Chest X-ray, PA view. Patient: 67 years old, sex F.
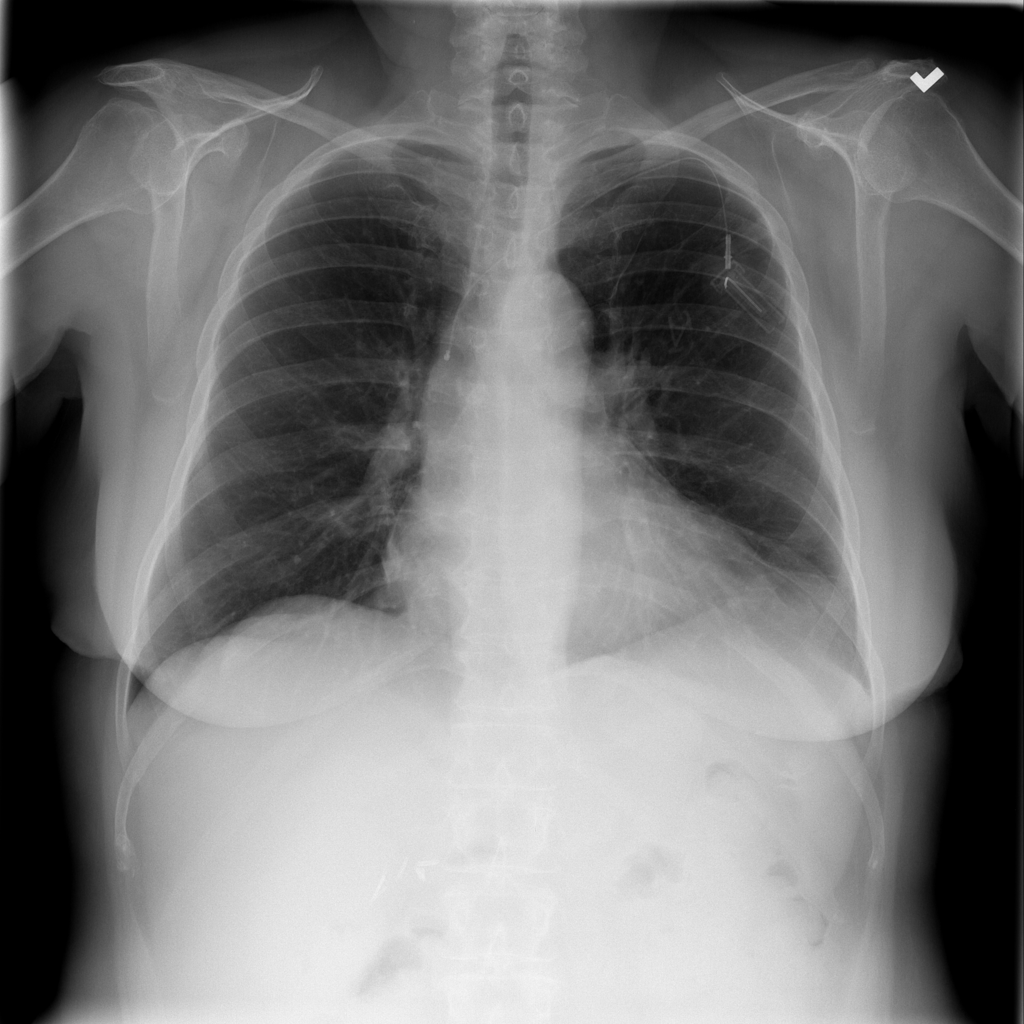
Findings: Atelectasis